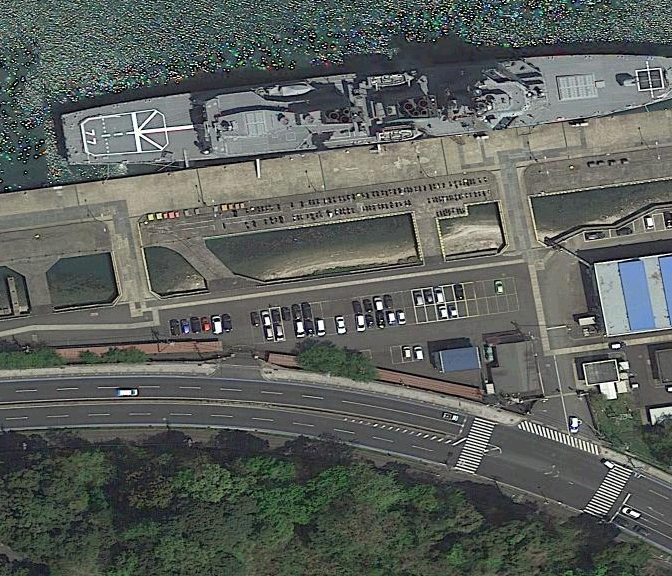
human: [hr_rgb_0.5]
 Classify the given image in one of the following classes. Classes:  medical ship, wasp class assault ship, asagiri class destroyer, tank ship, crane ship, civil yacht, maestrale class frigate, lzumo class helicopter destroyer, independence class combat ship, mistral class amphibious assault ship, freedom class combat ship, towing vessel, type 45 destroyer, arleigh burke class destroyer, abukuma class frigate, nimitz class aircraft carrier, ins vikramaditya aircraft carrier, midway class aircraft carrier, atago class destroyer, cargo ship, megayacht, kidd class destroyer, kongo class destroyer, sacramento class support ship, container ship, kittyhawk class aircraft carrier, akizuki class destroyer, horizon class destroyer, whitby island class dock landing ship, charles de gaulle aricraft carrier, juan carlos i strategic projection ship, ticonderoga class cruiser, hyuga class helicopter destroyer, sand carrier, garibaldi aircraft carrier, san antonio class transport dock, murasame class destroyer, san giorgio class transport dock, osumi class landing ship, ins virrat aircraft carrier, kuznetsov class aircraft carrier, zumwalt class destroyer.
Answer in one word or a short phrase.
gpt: Atago class destroyer